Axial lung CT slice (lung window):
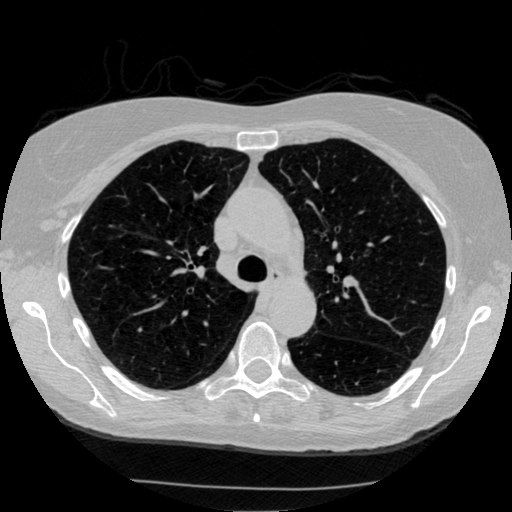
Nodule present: no